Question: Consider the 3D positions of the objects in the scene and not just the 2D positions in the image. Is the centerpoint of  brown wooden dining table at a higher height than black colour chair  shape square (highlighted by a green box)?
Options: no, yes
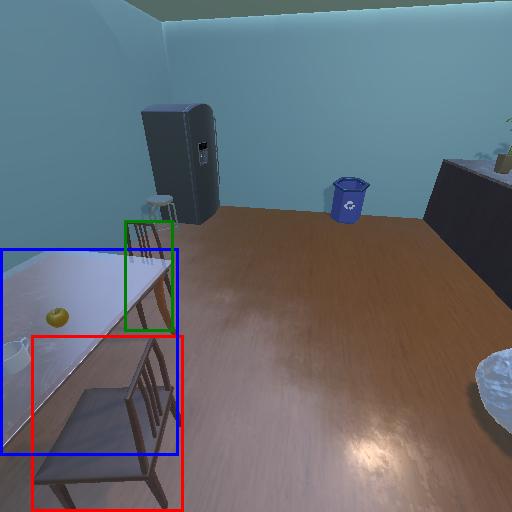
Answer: no